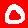
Digit: 0